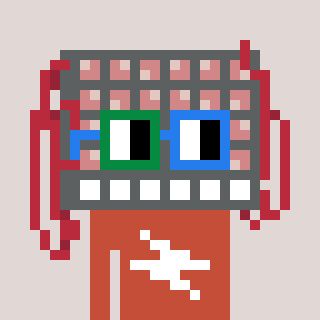
a pixel art character with square green and blue glasses, a turing-shaped head and a rust-colored body on a warm background